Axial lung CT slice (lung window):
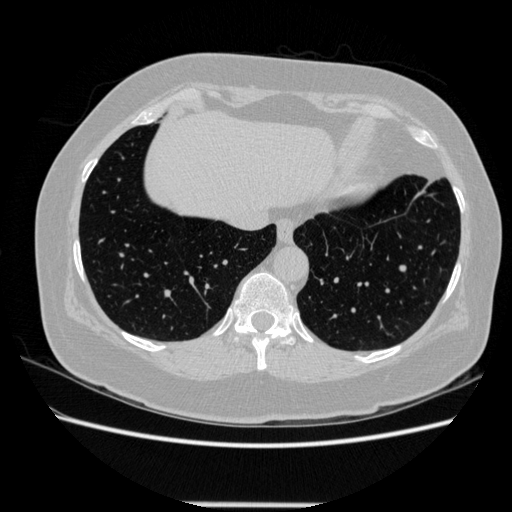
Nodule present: no